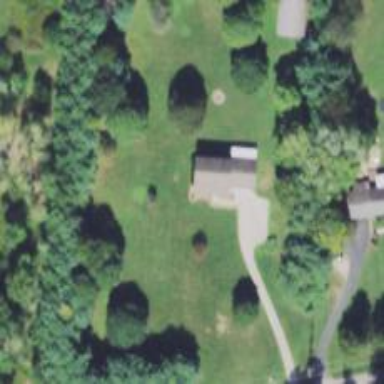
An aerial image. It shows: Driveway.